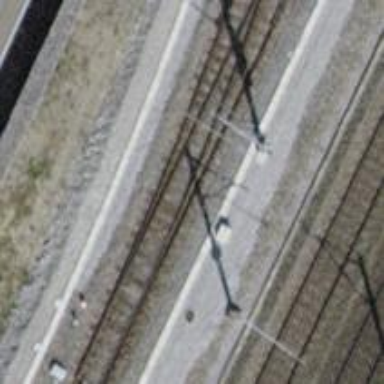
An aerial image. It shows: Railway switch.